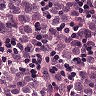
Metastatic tissue present: yes